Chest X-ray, AP view. Patient: 63 years old, sex F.
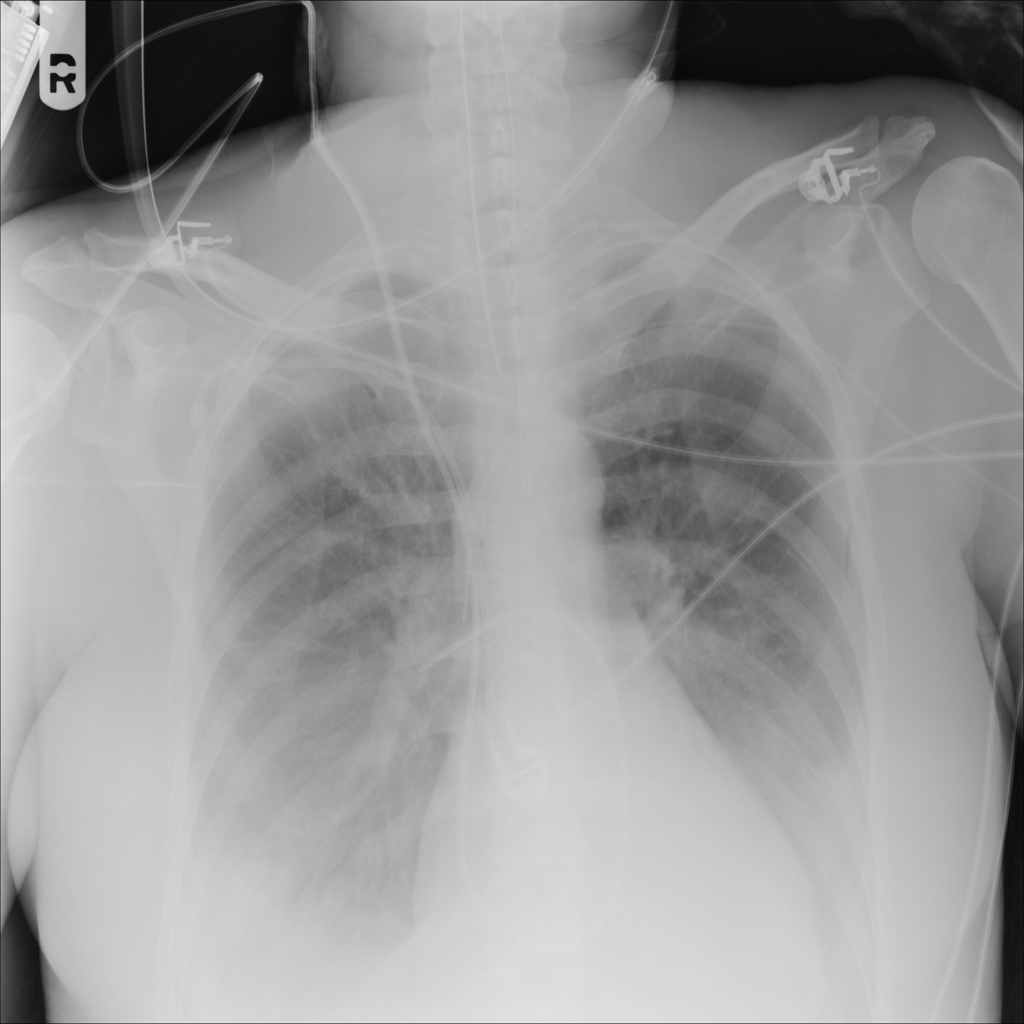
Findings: Effusion, Infiltration